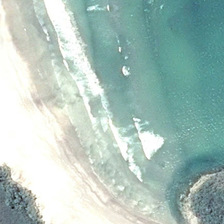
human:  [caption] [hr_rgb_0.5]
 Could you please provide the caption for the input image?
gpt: white waves are near yellow beach and green ocean .

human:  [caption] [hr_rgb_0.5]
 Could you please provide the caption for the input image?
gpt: white waves are near yellow beach and green ocean .

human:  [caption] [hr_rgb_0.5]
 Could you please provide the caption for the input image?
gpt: white waves are near yellow beach and green ocean .

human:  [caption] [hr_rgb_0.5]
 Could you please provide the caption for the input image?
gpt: white waves are near yellow beach and green ocean .

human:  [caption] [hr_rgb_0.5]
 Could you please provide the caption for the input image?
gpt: white waves are near yellow beach and green ocean .